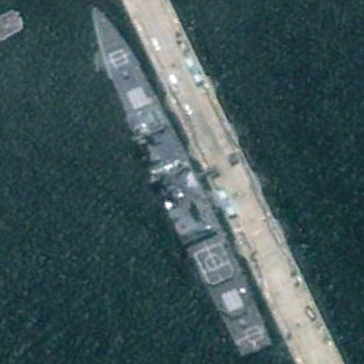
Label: cruiser